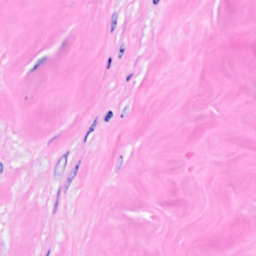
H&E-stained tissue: Breast